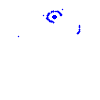
Particle: electron